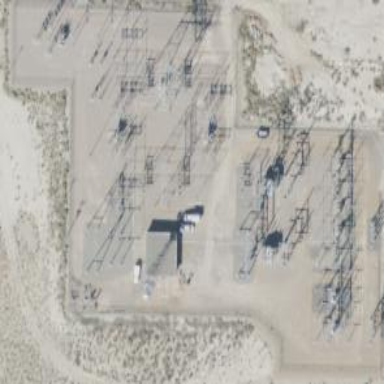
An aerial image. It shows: Power substation specializing in generation.